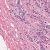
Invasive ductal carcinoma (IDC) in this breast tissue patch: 1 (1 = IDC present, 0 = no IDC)